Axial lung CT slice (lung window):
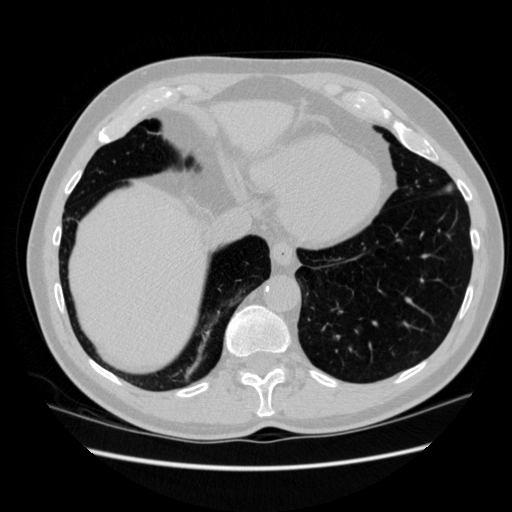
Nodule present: no